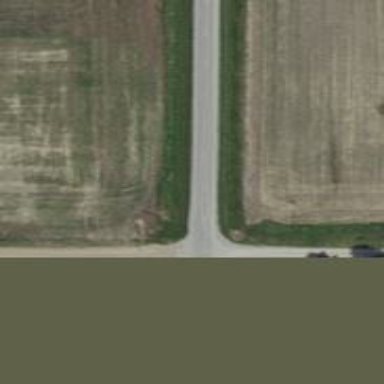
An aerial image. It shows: Tertiary road.